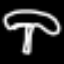
Label: mushroom